Interaction volume radius: 5 \u00c5
Interaction volume height: 30 \u00c5
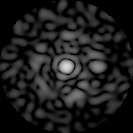
Disorder parameter: 0.8629